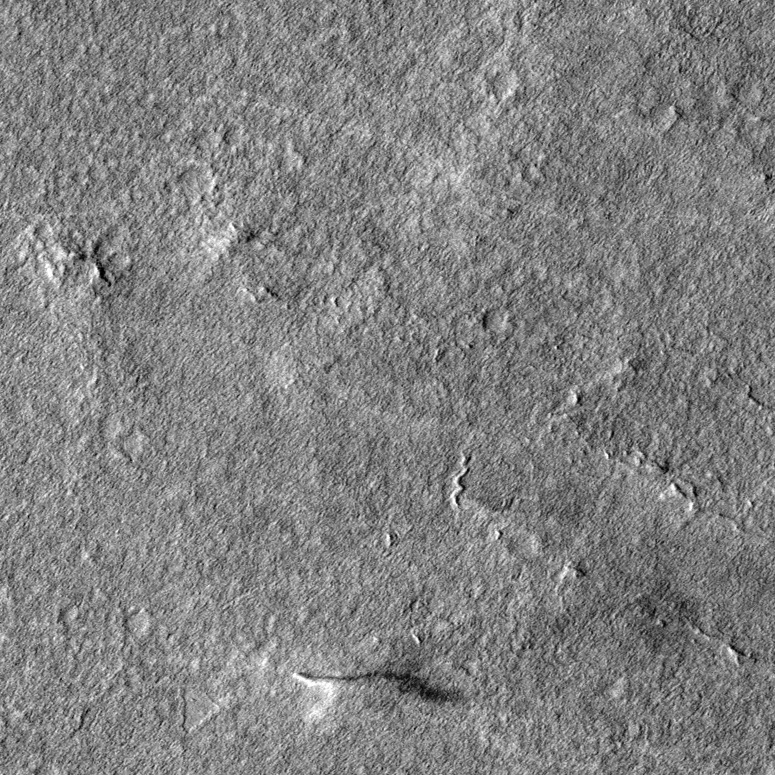
Label: dustdevil